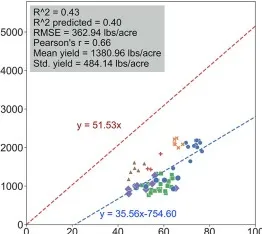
Comparison of accuracies of actual almond yield explained by Virtual Orchard (VO) estimated canopy Fractional PAR (fPAR) over the season: May 28.
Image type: chart (chart)